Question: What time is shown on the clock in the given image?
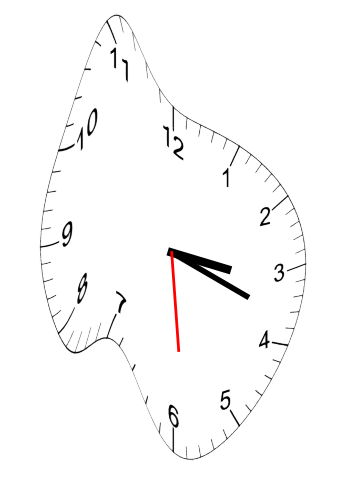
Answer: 03:18:29